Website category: sports
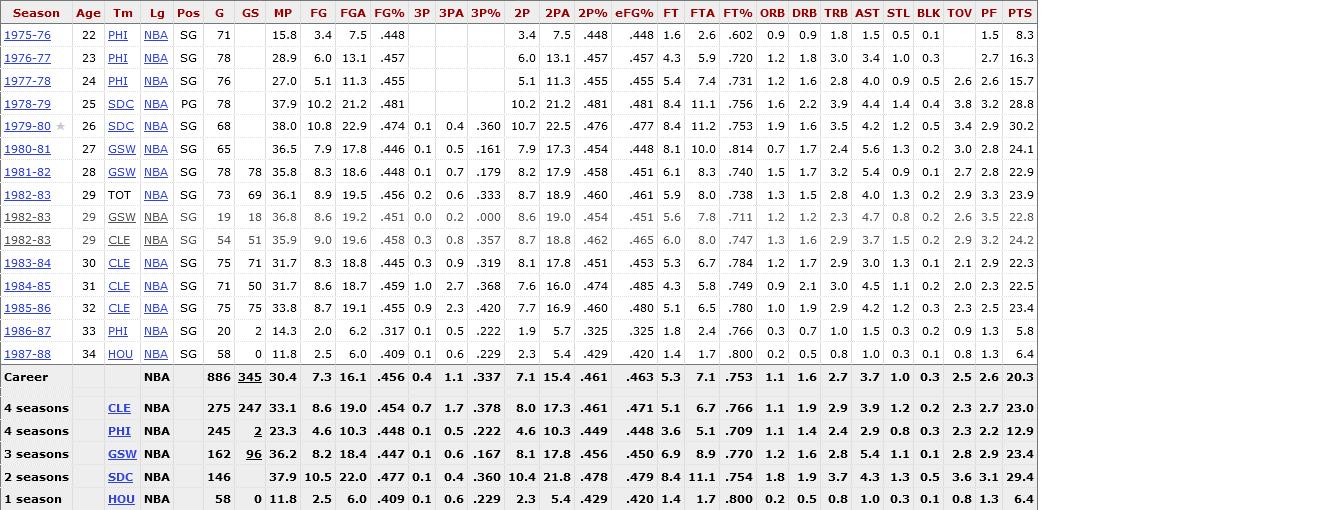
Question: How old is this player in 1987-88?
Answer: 34

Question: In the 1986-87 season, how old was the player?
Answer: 33

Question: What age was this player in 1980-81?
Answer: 27

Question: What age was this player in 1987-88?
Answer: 34

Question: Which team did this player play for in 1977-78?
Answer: PHI

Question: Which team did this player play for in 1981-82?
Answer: GSW

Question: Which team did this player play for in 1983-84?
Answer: CLE

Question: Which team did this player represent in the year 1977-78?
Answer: PHI

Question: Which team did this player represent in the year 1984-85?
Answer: CLE

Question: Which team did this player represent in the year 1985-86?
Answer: CLE

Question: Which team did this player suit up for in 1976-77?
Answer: PHI

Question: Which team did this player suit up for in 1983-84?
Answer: CLE

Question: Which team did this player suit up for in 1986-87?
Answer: PHI

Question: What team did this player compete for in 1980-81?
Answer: GSW

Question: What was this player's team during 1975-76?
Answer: PHI

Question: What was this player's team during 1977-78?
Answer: PHI

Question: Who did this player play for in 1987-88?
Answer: HOU

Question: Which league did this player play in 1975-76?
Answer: NBA

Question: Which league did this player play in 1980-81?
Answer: NBA

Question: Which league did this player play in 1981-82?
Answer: NBA

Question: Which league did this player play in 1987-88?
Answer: NBA

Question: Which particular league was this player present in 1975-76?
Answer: NBA

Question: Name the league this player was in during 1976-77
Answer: NBA

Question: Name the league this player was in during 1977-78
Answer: NBA

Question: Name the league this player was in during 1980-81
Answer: NBA

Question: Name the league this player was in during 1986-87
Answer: NBA

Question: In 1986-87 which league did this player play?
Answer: NBA

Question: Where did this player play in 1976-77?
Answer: NBA

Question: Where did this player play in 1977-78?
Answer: NBA

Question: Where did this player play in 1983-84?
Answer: NBA

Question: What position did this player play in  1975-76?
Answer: SG

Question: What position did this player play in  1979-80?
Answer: SG

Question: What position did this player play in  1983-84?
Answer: SG

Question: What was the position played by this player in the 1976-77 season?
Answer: SG

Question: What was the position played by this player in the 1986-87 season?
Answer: SG

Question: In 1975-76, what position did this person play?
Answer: SG

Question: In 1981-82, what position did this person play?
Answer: SG

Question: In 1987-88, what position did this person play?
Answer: SG

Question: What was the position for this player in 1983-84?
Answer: SG

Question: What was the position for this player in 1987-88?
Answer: SG

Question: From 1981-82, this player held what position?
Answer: SG

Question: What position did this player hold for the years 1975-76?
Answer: SG

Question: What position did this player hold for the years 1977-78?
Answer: SG

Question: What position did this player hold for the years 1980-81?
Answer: SG

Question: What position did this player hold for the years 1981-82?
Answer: SG

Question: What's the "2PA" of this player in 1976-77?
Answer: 13.1

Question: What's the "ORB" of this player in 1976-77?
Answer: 1.2

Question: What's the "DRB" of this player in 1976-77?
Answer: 1.8

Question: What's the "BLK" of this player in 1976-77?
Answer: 0.3

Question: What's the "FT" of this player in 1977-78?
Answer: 5.4

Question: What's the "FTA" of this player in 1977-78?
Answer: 7.4

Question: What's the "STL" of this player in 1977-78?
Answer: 0.9

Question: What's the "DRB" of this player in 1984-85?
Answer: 2.1

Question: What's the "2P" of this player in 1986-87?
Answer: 1.9

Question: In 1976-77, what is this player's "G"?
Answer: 78

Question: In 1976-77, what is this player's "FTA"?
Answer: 5.9

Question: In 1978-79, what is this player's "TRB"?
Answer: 3.9

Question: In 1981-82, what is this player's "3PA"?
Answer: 0.7

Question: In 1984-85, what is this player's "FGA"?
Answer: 18.7

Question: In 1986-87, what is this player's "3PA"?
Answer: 0.5

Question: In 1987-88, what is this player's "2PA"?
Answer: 5.4

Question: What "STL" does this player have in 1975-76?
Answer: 0.5

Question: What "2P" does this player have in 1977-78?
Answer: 5.1

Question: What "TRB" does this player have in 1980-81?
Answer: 2.4